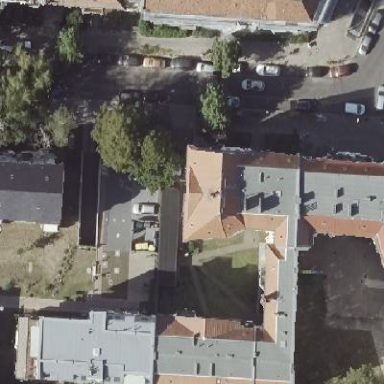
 specifically designated for residential use."